Interaction volume radius: 5 \u00c5
Interaction volume height: 35 \u00c5
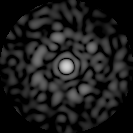
Disorder parameter: 0.8365